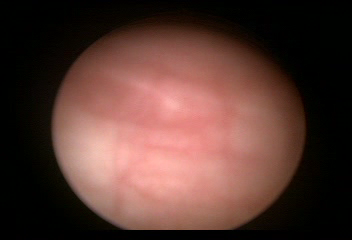
Modality: WLC
Class: Normal mucosa
Bladder cancer association: No